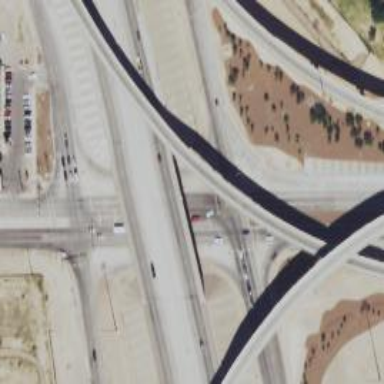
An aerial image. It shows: Frontage road connected to secondary link.